Field crop: maize
Growth stage: 2
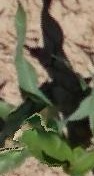
Species: maize